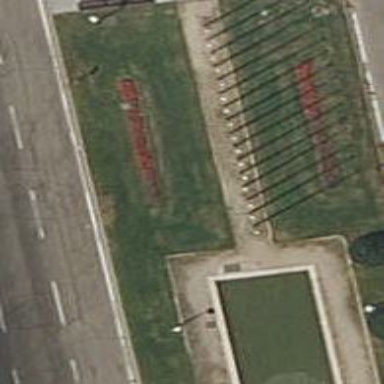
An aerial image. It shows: Flagpole which is man-made.